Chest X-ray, PA view. Patient: 24 years old, sex F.
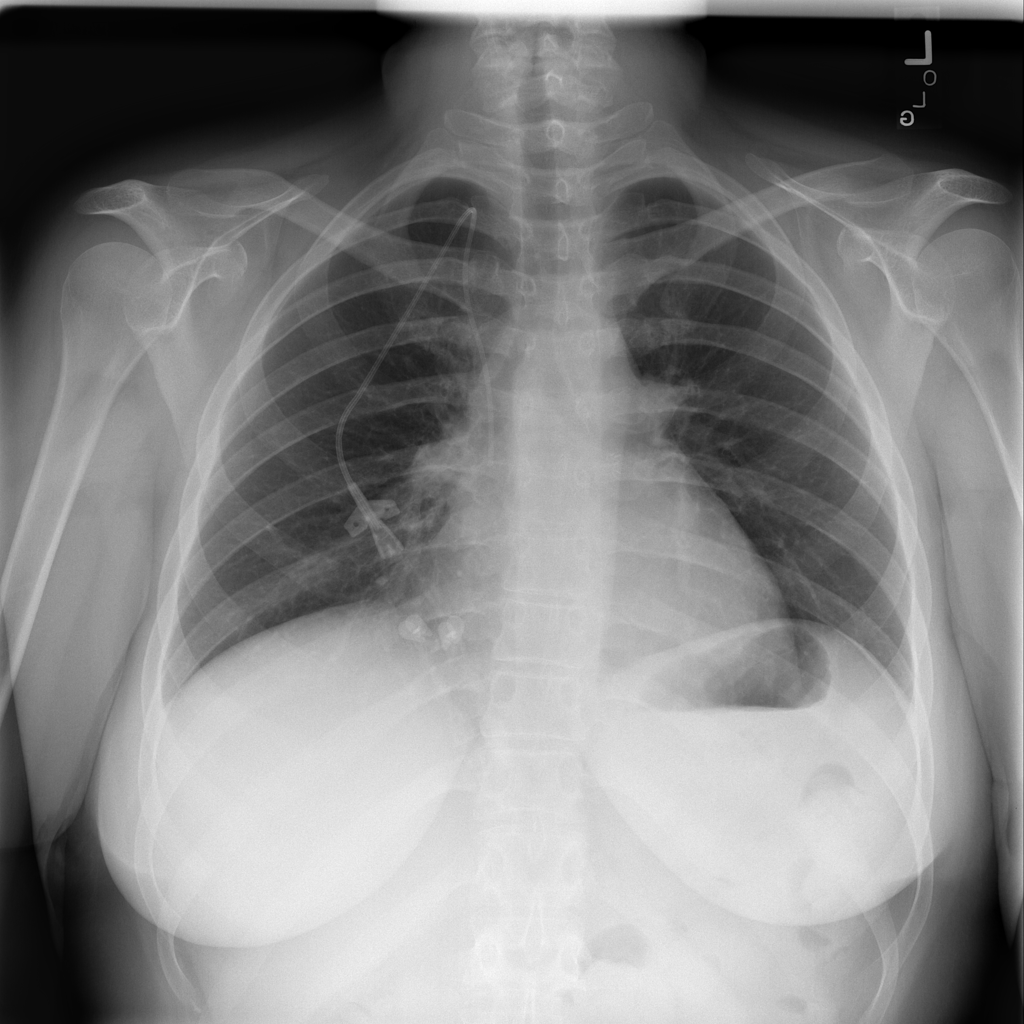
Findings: No Finding